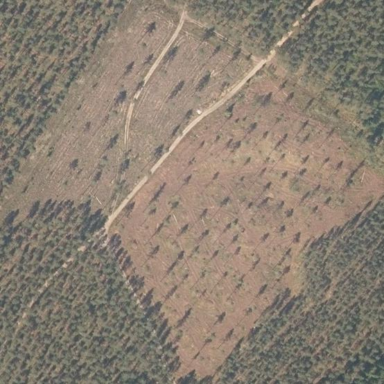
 likely man-made clearing in the landscape."